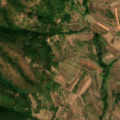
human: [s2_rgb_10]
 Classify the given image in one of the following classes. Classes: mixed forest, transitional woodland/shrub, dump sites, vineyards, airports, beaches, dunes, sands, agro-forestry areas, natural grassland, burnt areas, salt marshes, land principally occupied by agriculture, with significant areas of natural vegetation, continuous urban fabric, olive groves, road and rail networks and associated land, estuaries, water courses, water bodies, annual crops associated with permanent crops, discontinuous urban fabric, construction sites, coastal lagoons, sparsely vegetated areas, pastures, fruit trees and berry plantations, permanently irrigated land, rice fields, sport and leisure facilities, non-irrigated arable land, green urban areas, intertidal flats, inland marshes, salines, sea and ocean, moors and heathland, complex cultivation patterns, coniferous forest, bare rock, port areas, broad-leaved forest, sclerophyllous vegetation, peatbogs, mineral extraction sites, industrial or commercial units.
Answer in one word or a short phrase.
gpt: complex cultivation patterns, land principally occupied by agriculture, with significant areas of natural vegetation, broad-leaved forest, transitional woodland/shrub